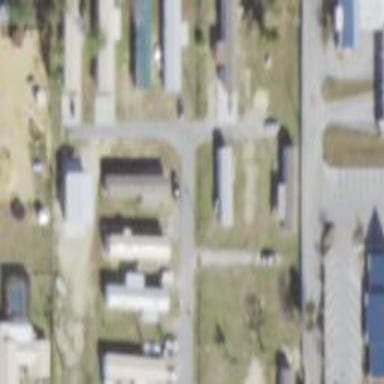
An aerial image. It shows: Residential area known as trailer park.